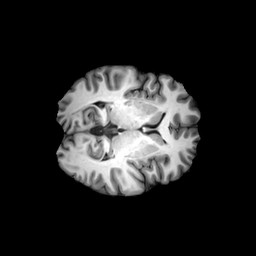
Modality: T1w
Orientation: axial
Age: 45
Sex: female
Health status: ill